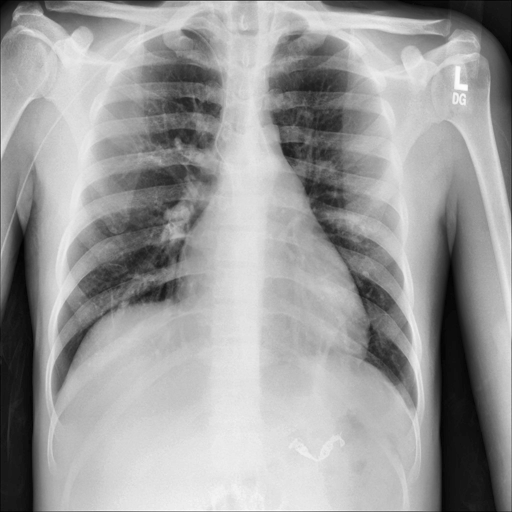
Finding: NORMAL